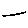
Label: line